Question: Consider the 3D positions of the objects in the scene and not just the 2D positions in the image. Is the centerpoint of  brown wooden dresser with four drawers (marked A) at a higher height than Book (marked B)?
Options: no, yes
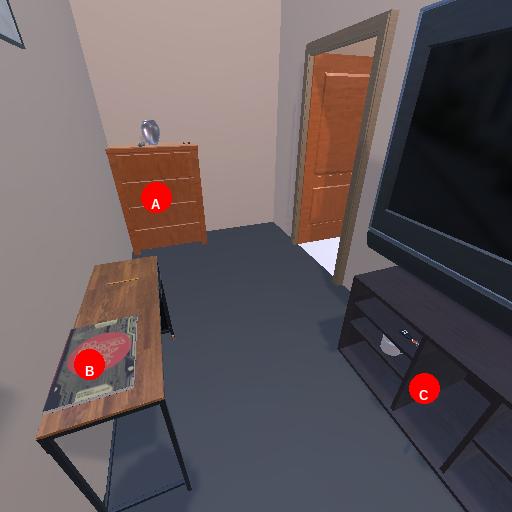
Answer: no